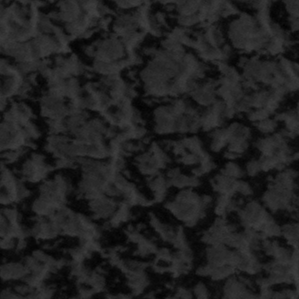
Label: frost